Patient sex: F
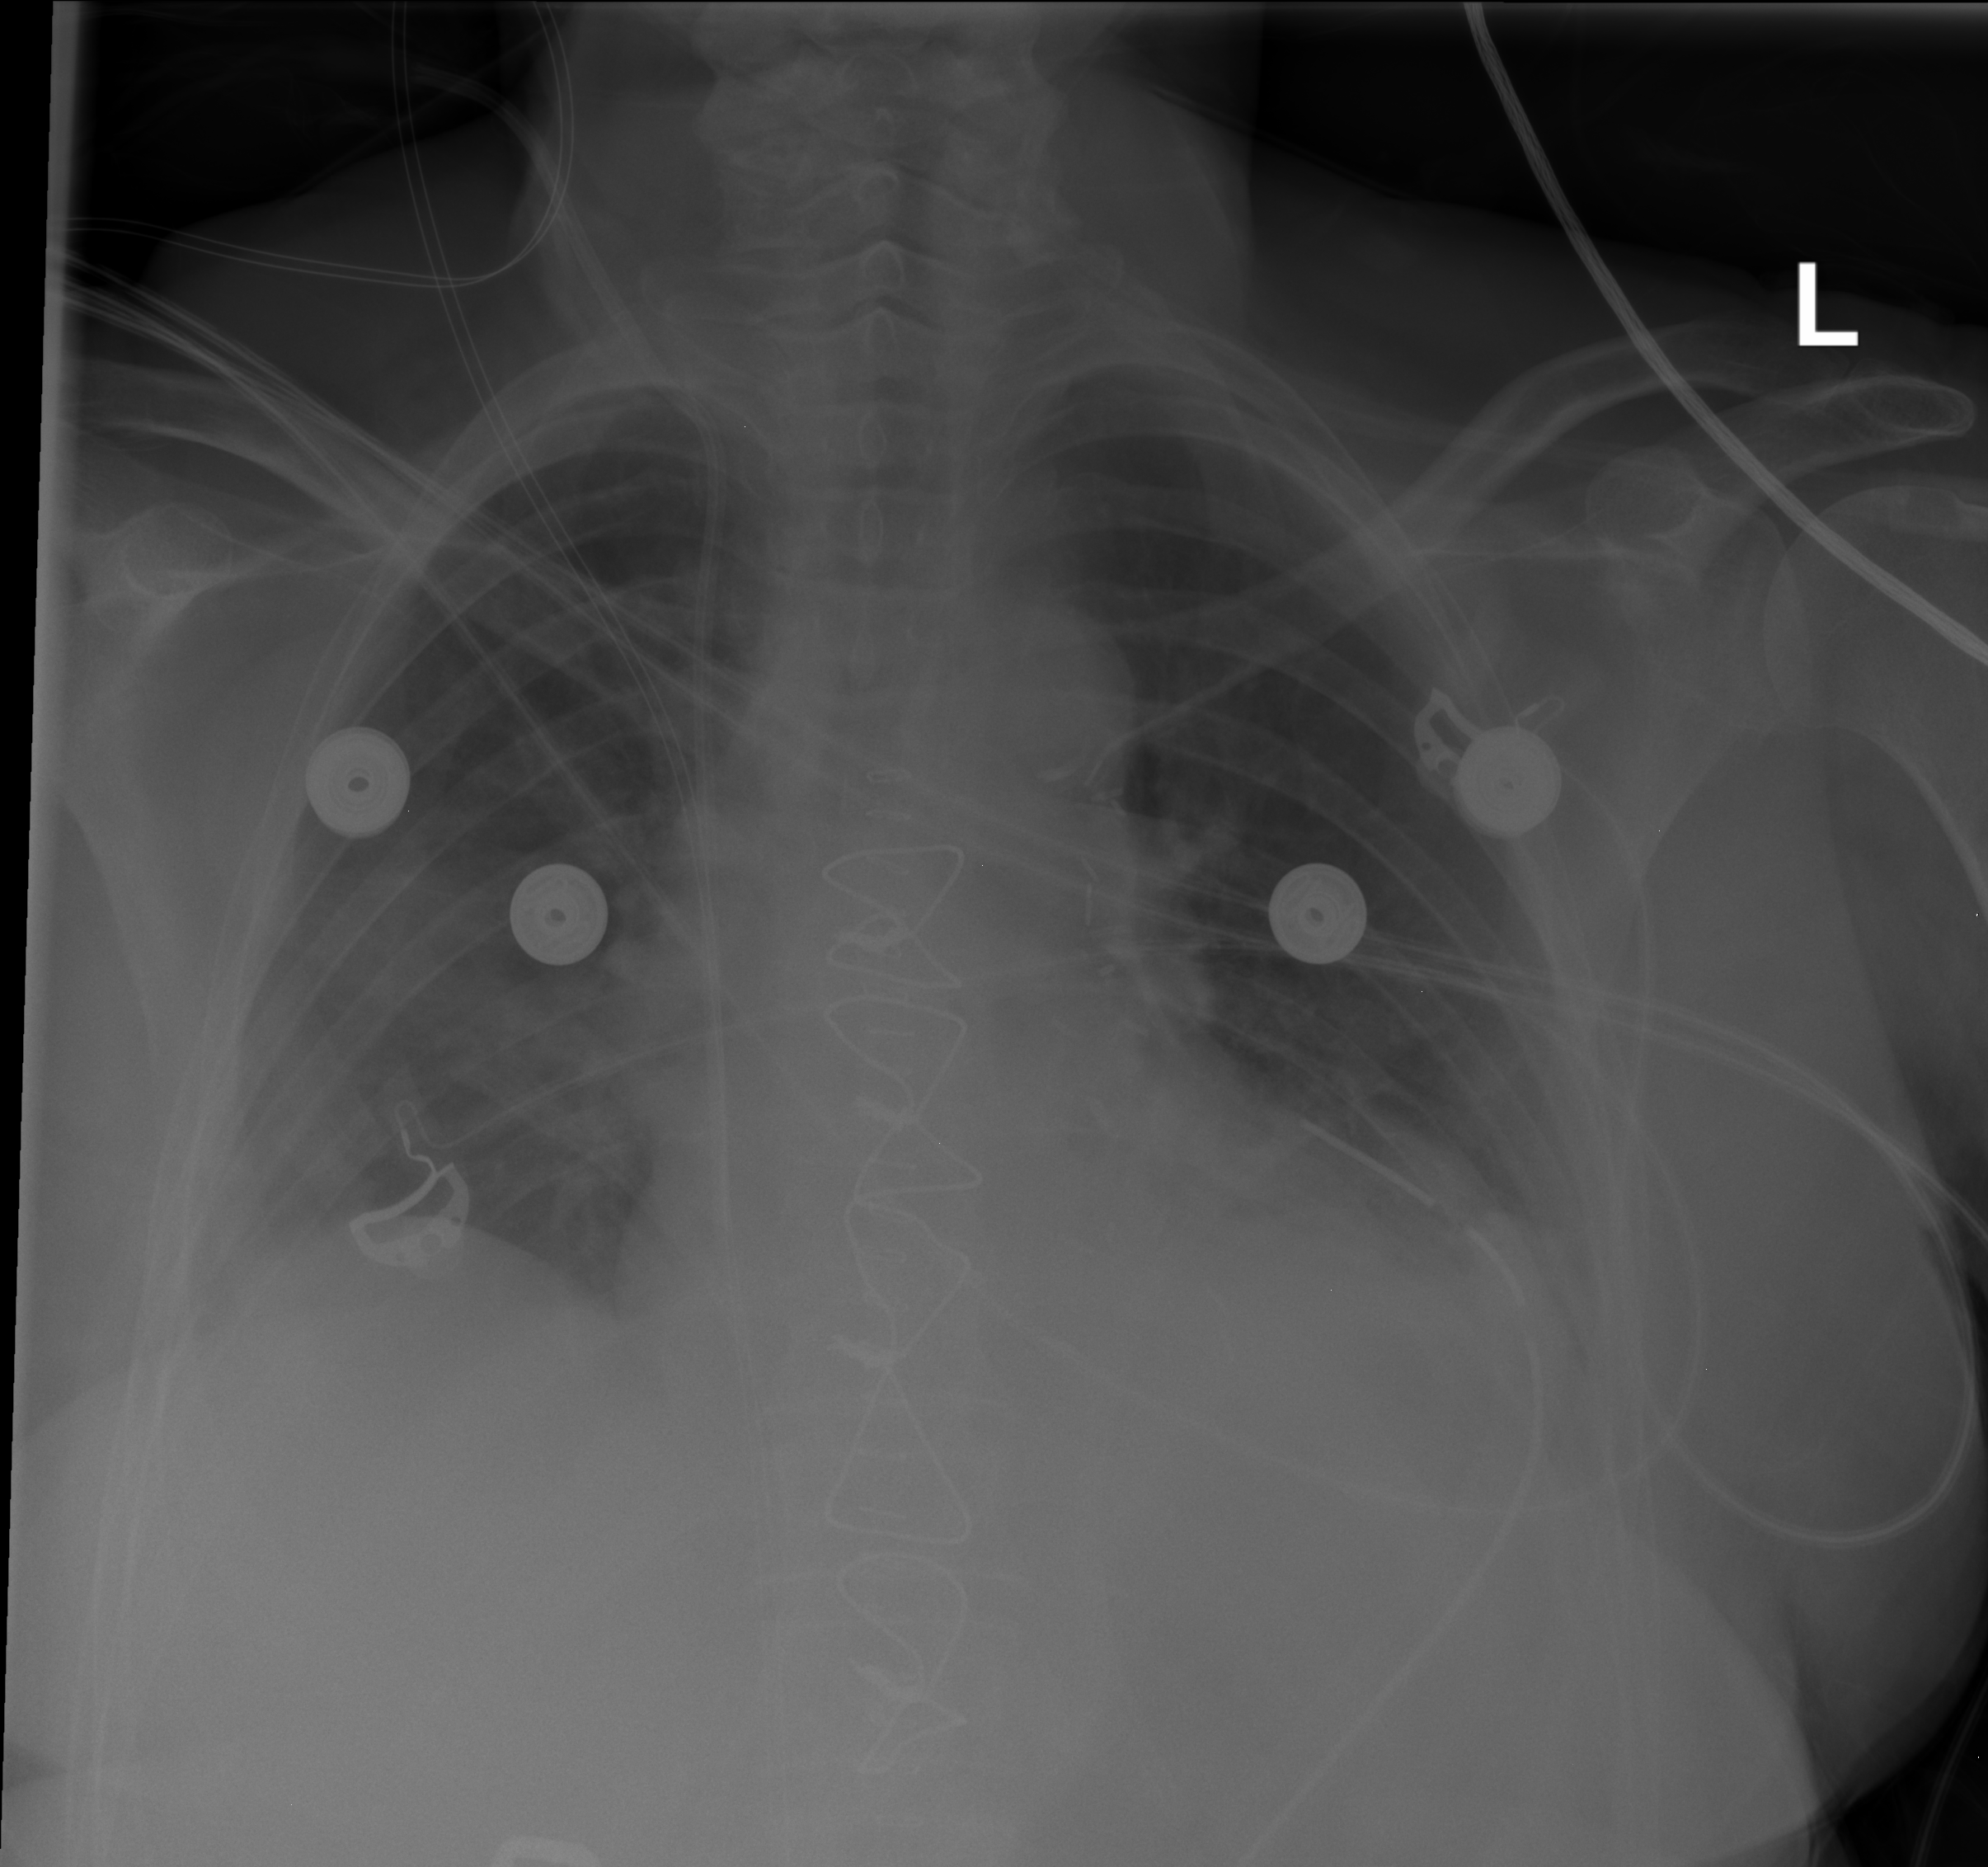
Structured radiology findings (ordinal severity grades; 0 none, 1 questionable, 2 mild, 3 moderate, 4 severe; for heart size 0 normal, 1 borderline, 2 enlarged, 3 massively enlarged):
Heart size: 0
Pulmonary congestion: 0
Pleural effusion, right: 0
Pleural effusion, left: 0
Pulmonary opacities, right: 0
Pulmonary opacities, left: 0
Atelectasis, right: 0
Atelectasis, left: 2